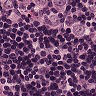
Metastatic tissue present: yes